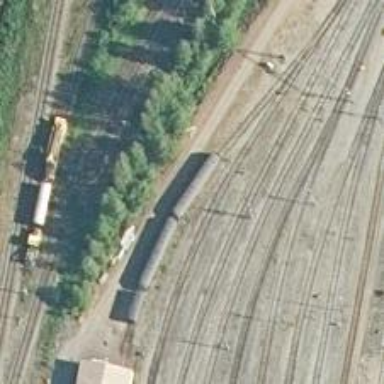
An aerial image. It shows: Railway signal.